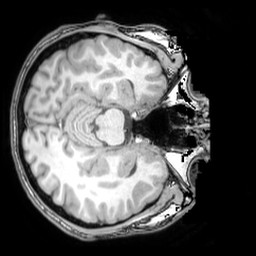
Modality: T1w
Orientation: axial
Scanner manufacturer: philips
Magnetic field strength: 3 T
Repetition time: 0.008122 s
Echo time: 0.003723 s